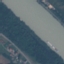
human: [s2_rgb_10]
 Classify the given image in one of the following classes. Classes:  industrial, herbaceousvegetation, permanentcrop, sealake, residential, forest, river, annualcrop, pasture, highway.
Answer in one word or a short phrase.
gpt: River